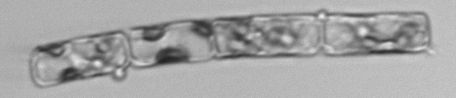
Label: Guinardia_delicatula